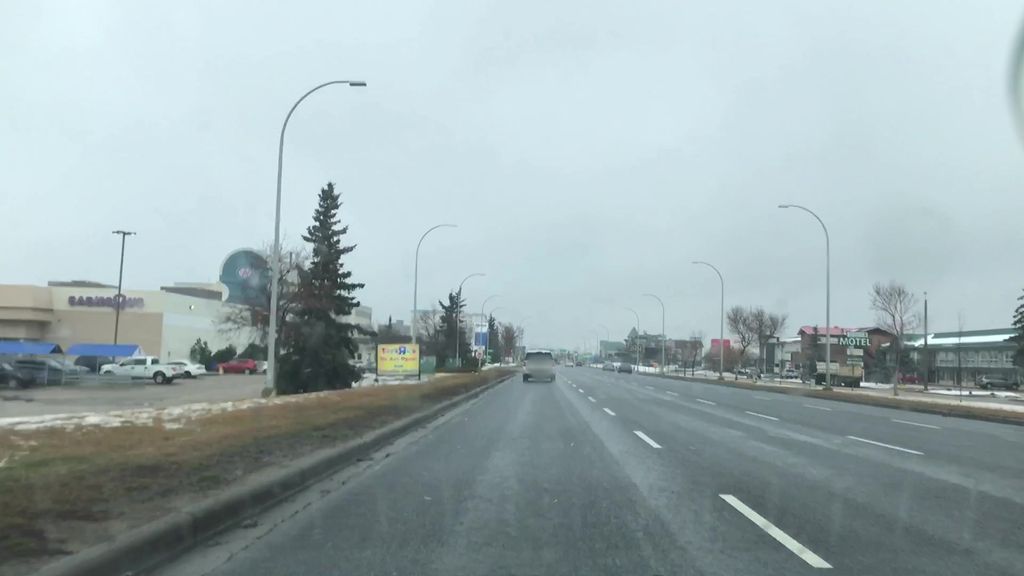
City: edmonton